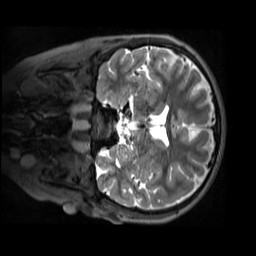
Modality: T2w
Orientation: coronal
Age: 11
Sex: male
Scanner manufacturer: siemens
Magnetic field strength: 3 T
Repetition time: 3.2 s
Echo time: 0.408 s